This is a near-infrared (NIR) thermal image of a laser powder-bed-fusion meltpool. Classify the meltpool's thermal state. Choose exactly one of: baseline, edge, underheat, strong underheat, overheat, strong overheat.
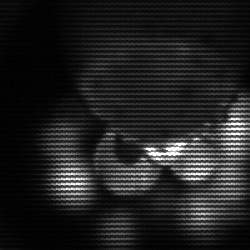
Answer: edge